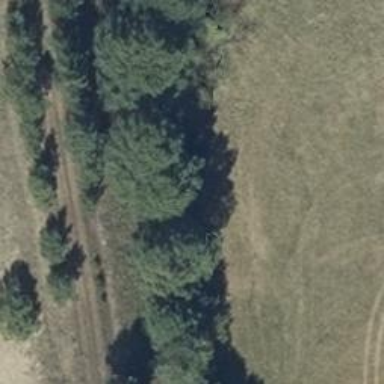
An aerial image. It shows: Row of deciduous broadleaved trees.